Question:
(Sorry for non english character in picture. Each column is thread/CPU/average CPU)
When I open CPU tab in resource monitor on Window 8.1, I see above values.
What's the difference between CPU and average CPU?
At first, I thought average CPU means avaerag usage per core but I have 4 cores so the value should be CPU=4*avg. CPU which is not.
Please let me know the meaning of CPU and average CPU values.
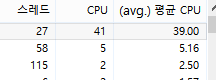
Answer: . Current percent of CPU consumption by the process, or how much of the system's processing power is being devoted to this specific process.
. This is average CPU consumption by the process over the past 60 seconds. This gives you a real-time look at what's happening on the system right now and for the past minute.
<URL>